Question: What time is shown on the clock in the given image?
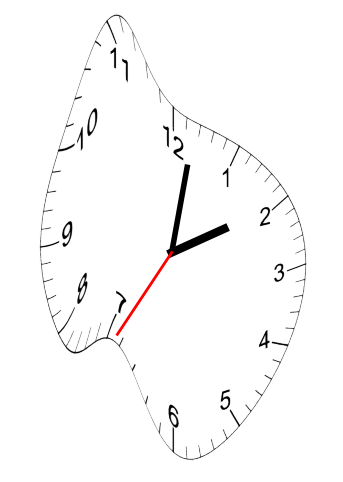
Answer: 02:01:35